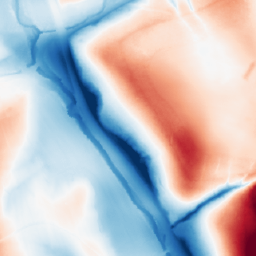
Category: classical
Decomposition family: gaussian_anisotropic
Decomposition parameters: sigma_x: 50
sigma_y: 2
Upsampling method: nearest
Upsampling parameters: scale: 2
Upsampling scale: 2